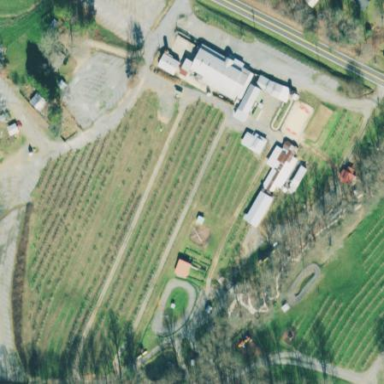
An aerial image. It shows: Attraction featuring orchard.